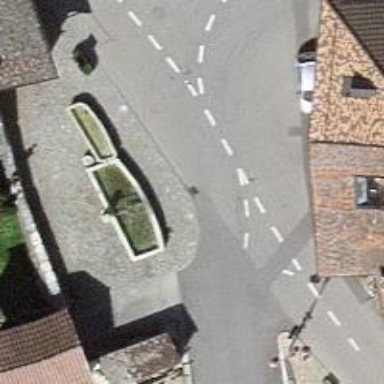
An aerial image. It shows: Fountain.